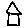
Label: house